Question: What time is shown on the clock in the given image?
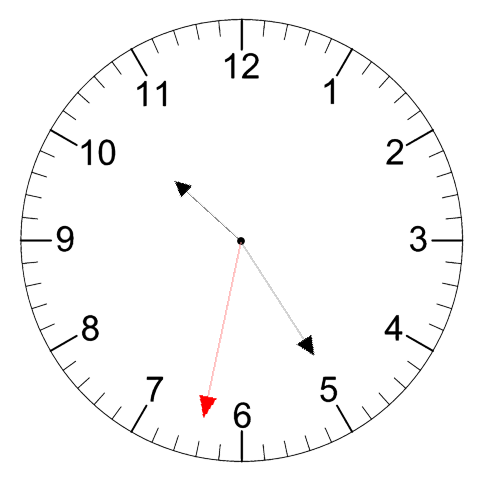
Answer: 10:24:32